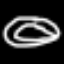
Label: donut